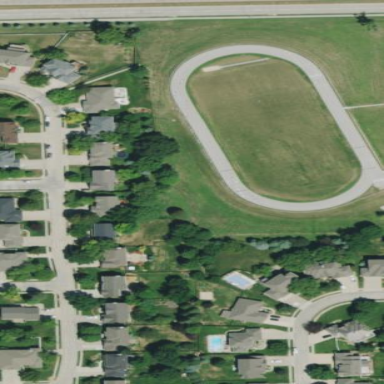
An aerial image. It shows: Asphalt track within leisure land area.